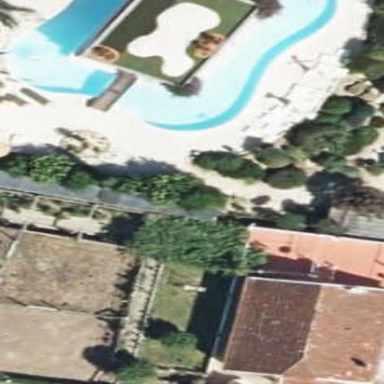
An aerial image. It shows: Swimming pool located in leisure land.